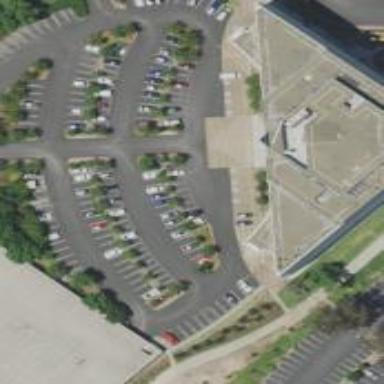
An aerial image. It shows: Parking space is available.